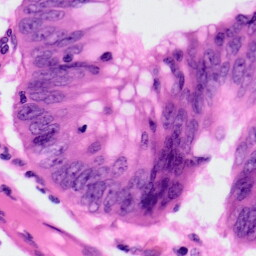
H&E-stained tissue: Colon